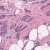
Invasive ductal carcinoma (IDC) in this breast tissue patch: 1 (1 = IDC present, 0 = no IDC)